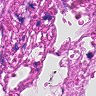
Metastatic tissue present: no